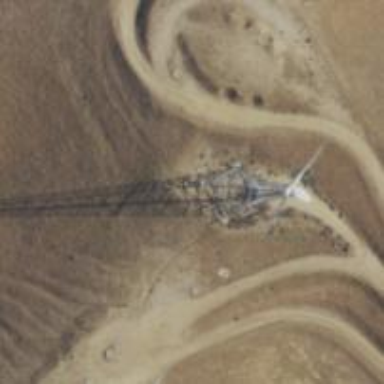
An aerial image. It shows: Wind turbine generating power.